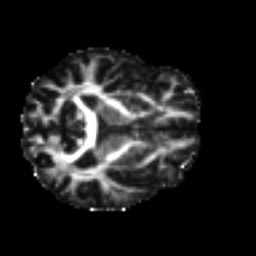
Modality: FA
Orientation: axial
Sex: male
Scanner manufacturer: ge
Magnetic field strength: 3 T
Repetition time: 7 s
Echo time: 0.08 s